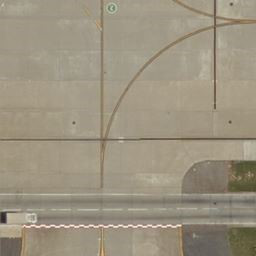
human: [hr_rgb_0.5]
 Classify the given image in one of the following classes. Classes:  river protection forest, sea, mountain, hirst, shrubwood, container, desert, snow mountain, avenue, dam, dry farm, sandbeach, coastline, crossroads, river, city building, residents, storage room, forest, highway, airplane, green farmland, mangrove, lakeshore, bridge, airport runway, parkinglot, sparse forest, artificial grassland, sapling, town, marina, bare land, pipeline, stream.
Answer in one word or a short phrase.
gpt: airport runway